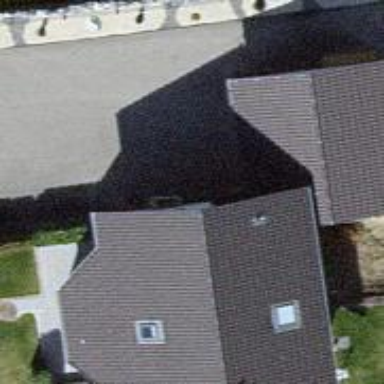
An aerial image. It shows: Simple house.